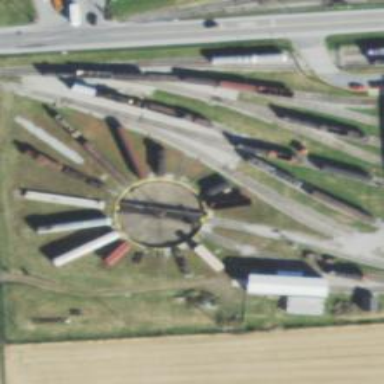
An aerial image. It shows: Preserved rail yard. The yard contains railway tracks.